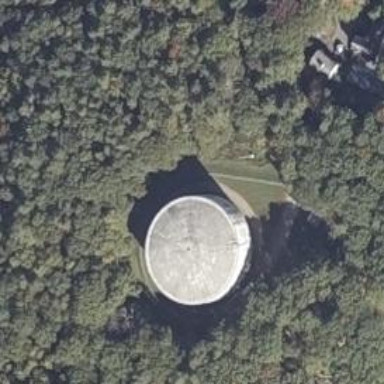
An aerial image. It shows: Water tower serving as service building.